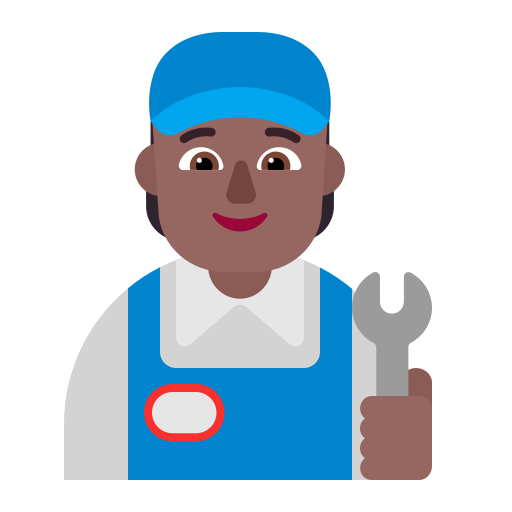
mechanic flat  dark